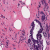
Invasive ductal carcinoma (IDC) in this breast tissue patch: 0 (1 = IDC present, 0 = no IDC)